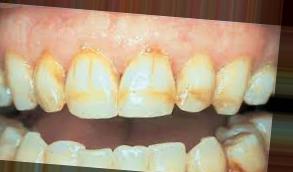
Condition: Tooth Discoloration